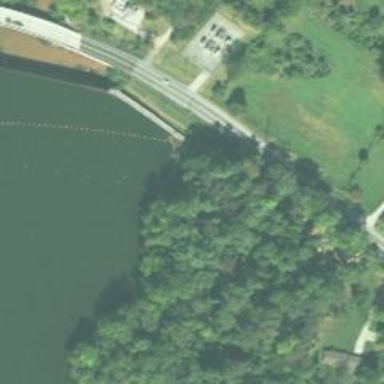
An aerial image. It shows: Dam along waterway.